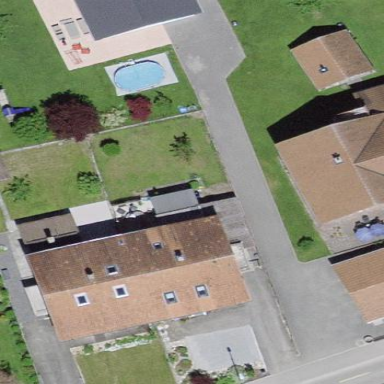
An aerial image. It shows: Residential building.